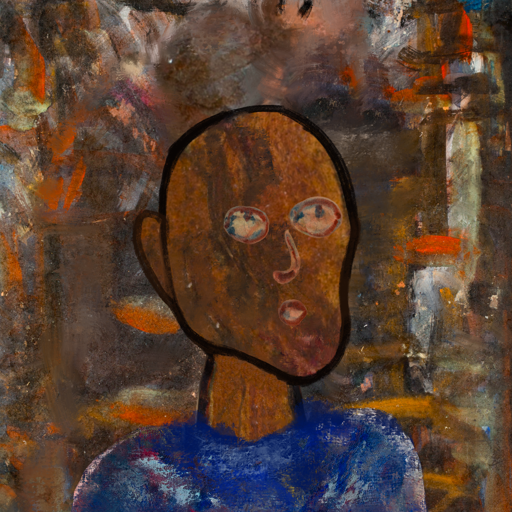
Background: GypsyQueen, Head And Neck Side: Mosgoul, Face Side: Orphan, Bust: Irani, Hair Side: Blank, Head Accessory: Blank, Second Necklace: Blank, Necklace: Blank, Baby: Blank